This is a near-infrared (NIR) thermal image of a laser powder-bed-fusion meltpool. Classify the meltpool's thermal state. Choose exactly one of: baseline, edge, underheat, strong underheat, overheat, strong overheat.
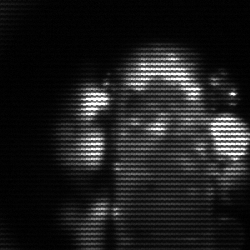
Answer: strong underheat